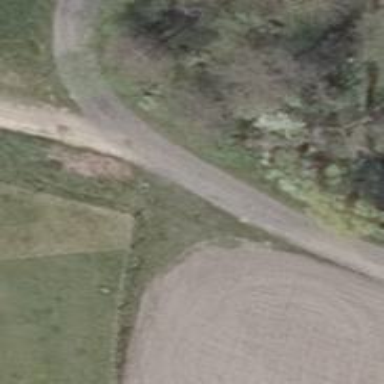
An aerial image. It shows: Compacted track road with grade3 tracktype.